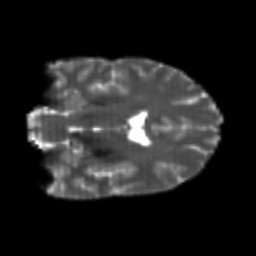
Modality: T2w
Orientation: coronal
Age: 26
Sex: female
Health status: healthy
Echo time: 0.074 s